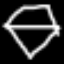
Label: diamond